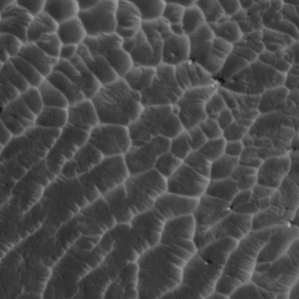
Label: non_frost